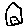
Label: house